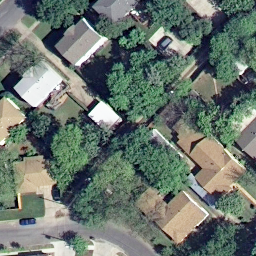
Label: residential